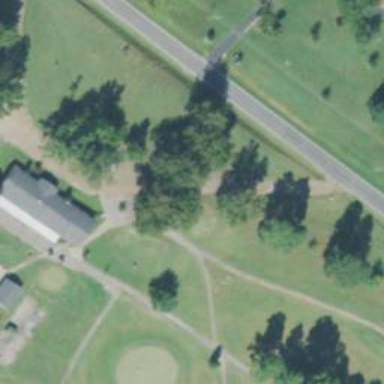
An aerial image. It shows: Path for both road and golf.